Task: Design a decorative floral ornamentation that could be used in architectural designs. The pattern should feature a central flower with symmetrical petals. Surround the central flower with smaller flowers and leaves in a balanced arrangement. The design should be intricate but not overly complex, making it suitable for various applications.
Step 755:
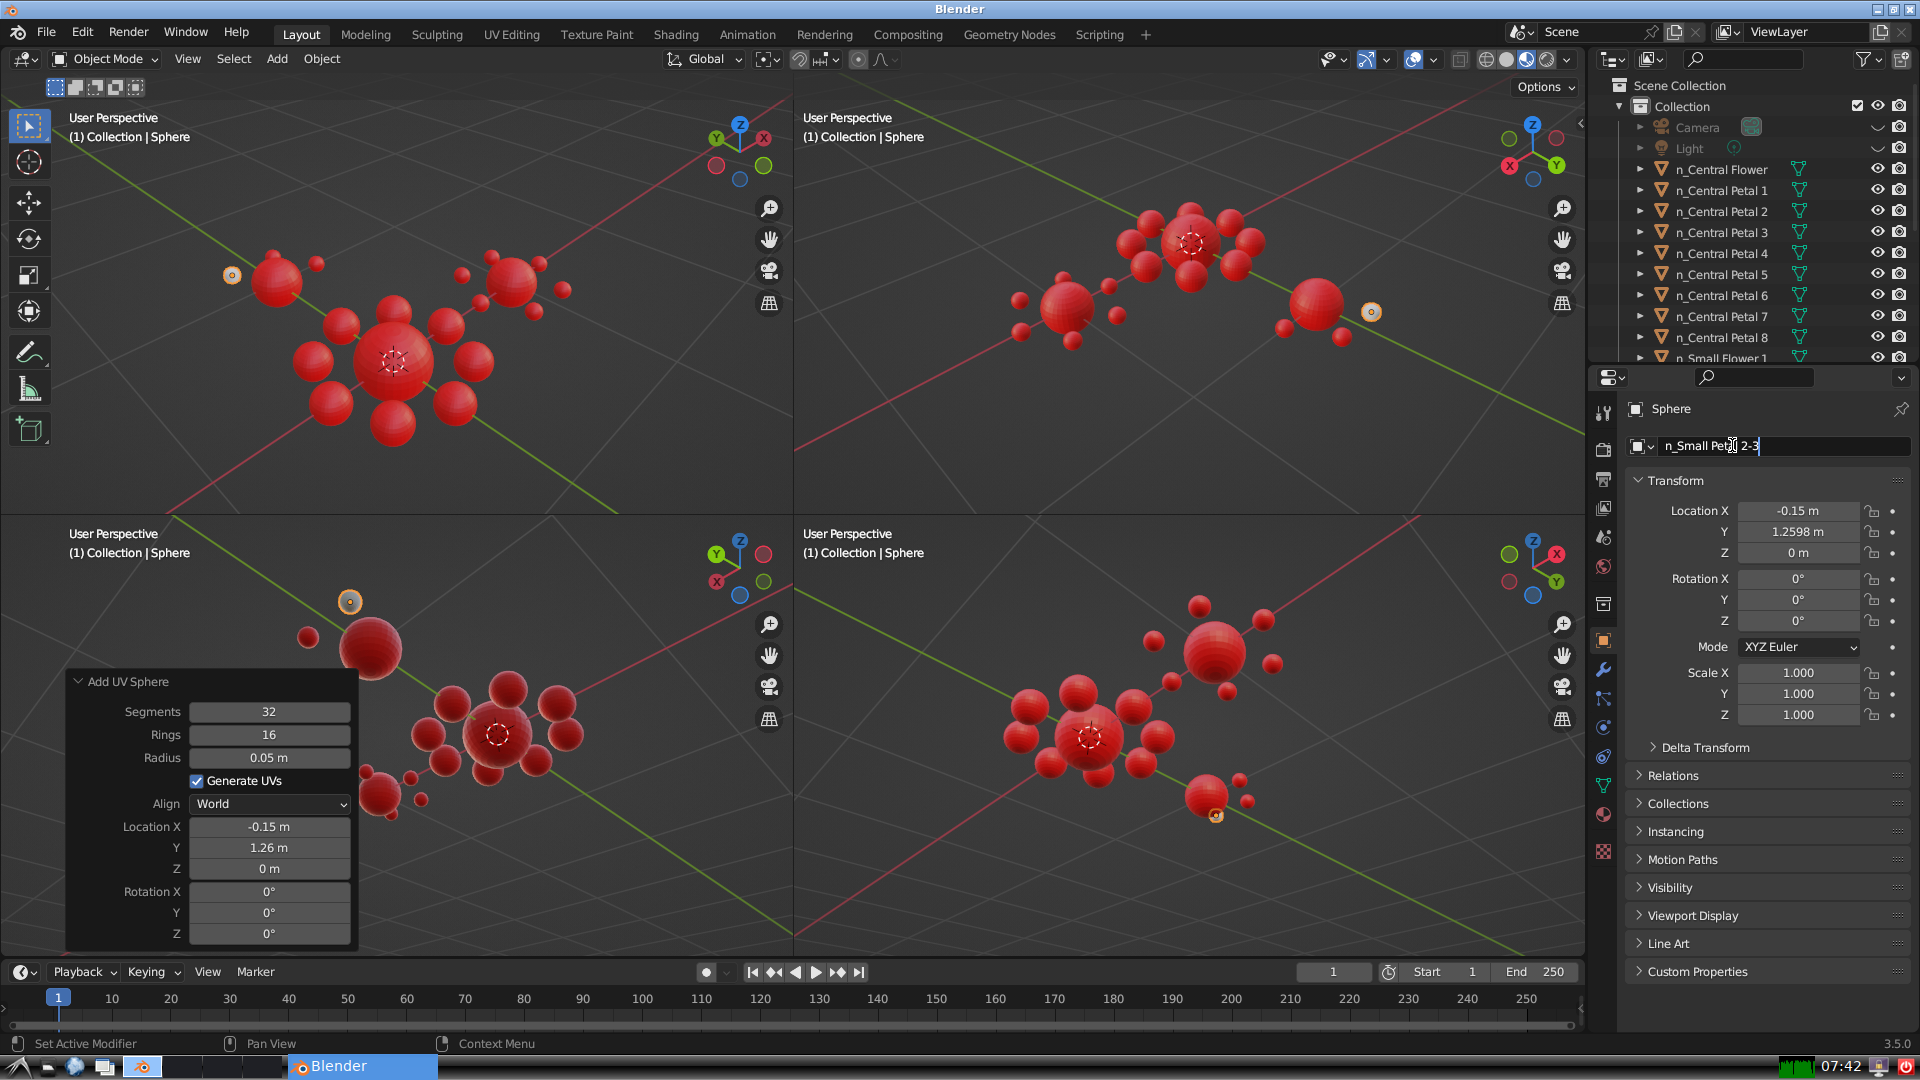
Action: {"key_press": ['Return']}